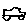
Label: car